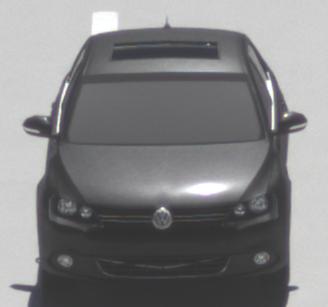
Make: VW
Model: Jetta 1.2 TSI
Detailed model: Jetta (IV)
Model produced from: 2011/01
Model produced until: 2014/08
Doors: 4
Color: black
Road condition: wet road
Daytime: midday
Contrast: high contrast